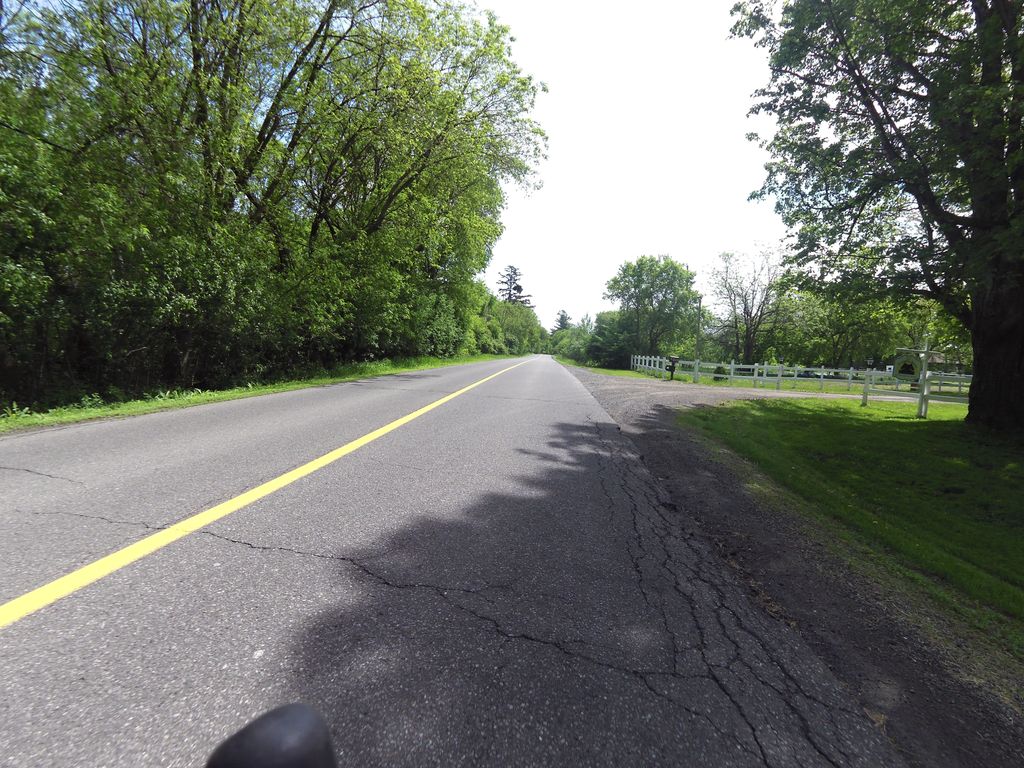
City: ottawa-gatineau